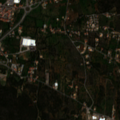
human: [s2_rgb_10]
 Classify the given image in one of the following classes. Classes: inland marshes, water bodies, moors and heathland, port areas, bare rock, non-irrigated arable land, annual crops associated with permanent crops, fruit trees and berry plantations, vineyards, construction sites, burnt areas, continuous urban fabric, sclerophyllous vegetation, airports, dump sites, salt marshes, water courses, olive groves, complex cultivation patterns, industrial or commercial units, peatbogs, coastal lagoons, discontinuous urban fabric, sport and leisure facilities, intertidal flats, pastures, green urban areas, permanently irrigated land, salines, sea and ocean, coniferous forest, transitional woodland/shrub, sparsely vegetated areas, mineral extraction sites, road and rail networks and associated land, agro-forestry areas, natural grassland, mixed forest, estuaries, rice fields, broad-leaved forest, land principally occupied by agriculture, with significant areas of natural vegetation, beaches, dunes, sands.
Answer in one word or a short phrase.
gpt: discontinuous urban fabric, olive groves, complex cultivation patterns, land principally occupied by agriculture, with significant areas of natural vegetation, sclerophyllous vegetation